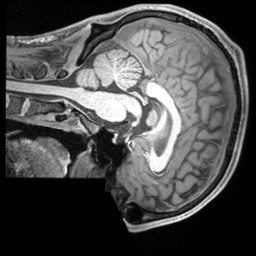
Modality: T1w
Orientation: sagittal
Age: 23
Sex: male
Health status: ill
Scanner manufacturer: siemens
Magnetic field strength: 3 T
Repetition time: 2.2 s
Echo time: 0.00218 s